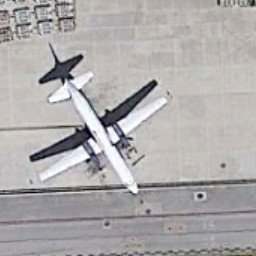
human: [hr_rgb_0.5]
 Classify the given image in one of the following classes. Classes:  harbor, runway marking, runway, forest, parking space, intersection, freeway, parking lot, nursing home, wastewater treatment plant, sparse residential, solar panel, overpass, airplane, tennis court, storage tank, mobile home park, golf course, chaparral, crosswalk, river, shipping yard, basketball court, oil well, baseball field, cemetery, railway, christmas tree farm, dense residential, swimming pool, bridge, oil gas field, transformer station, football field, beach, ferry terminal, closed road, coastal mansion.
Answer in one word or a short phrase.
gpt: airplane